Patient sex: M
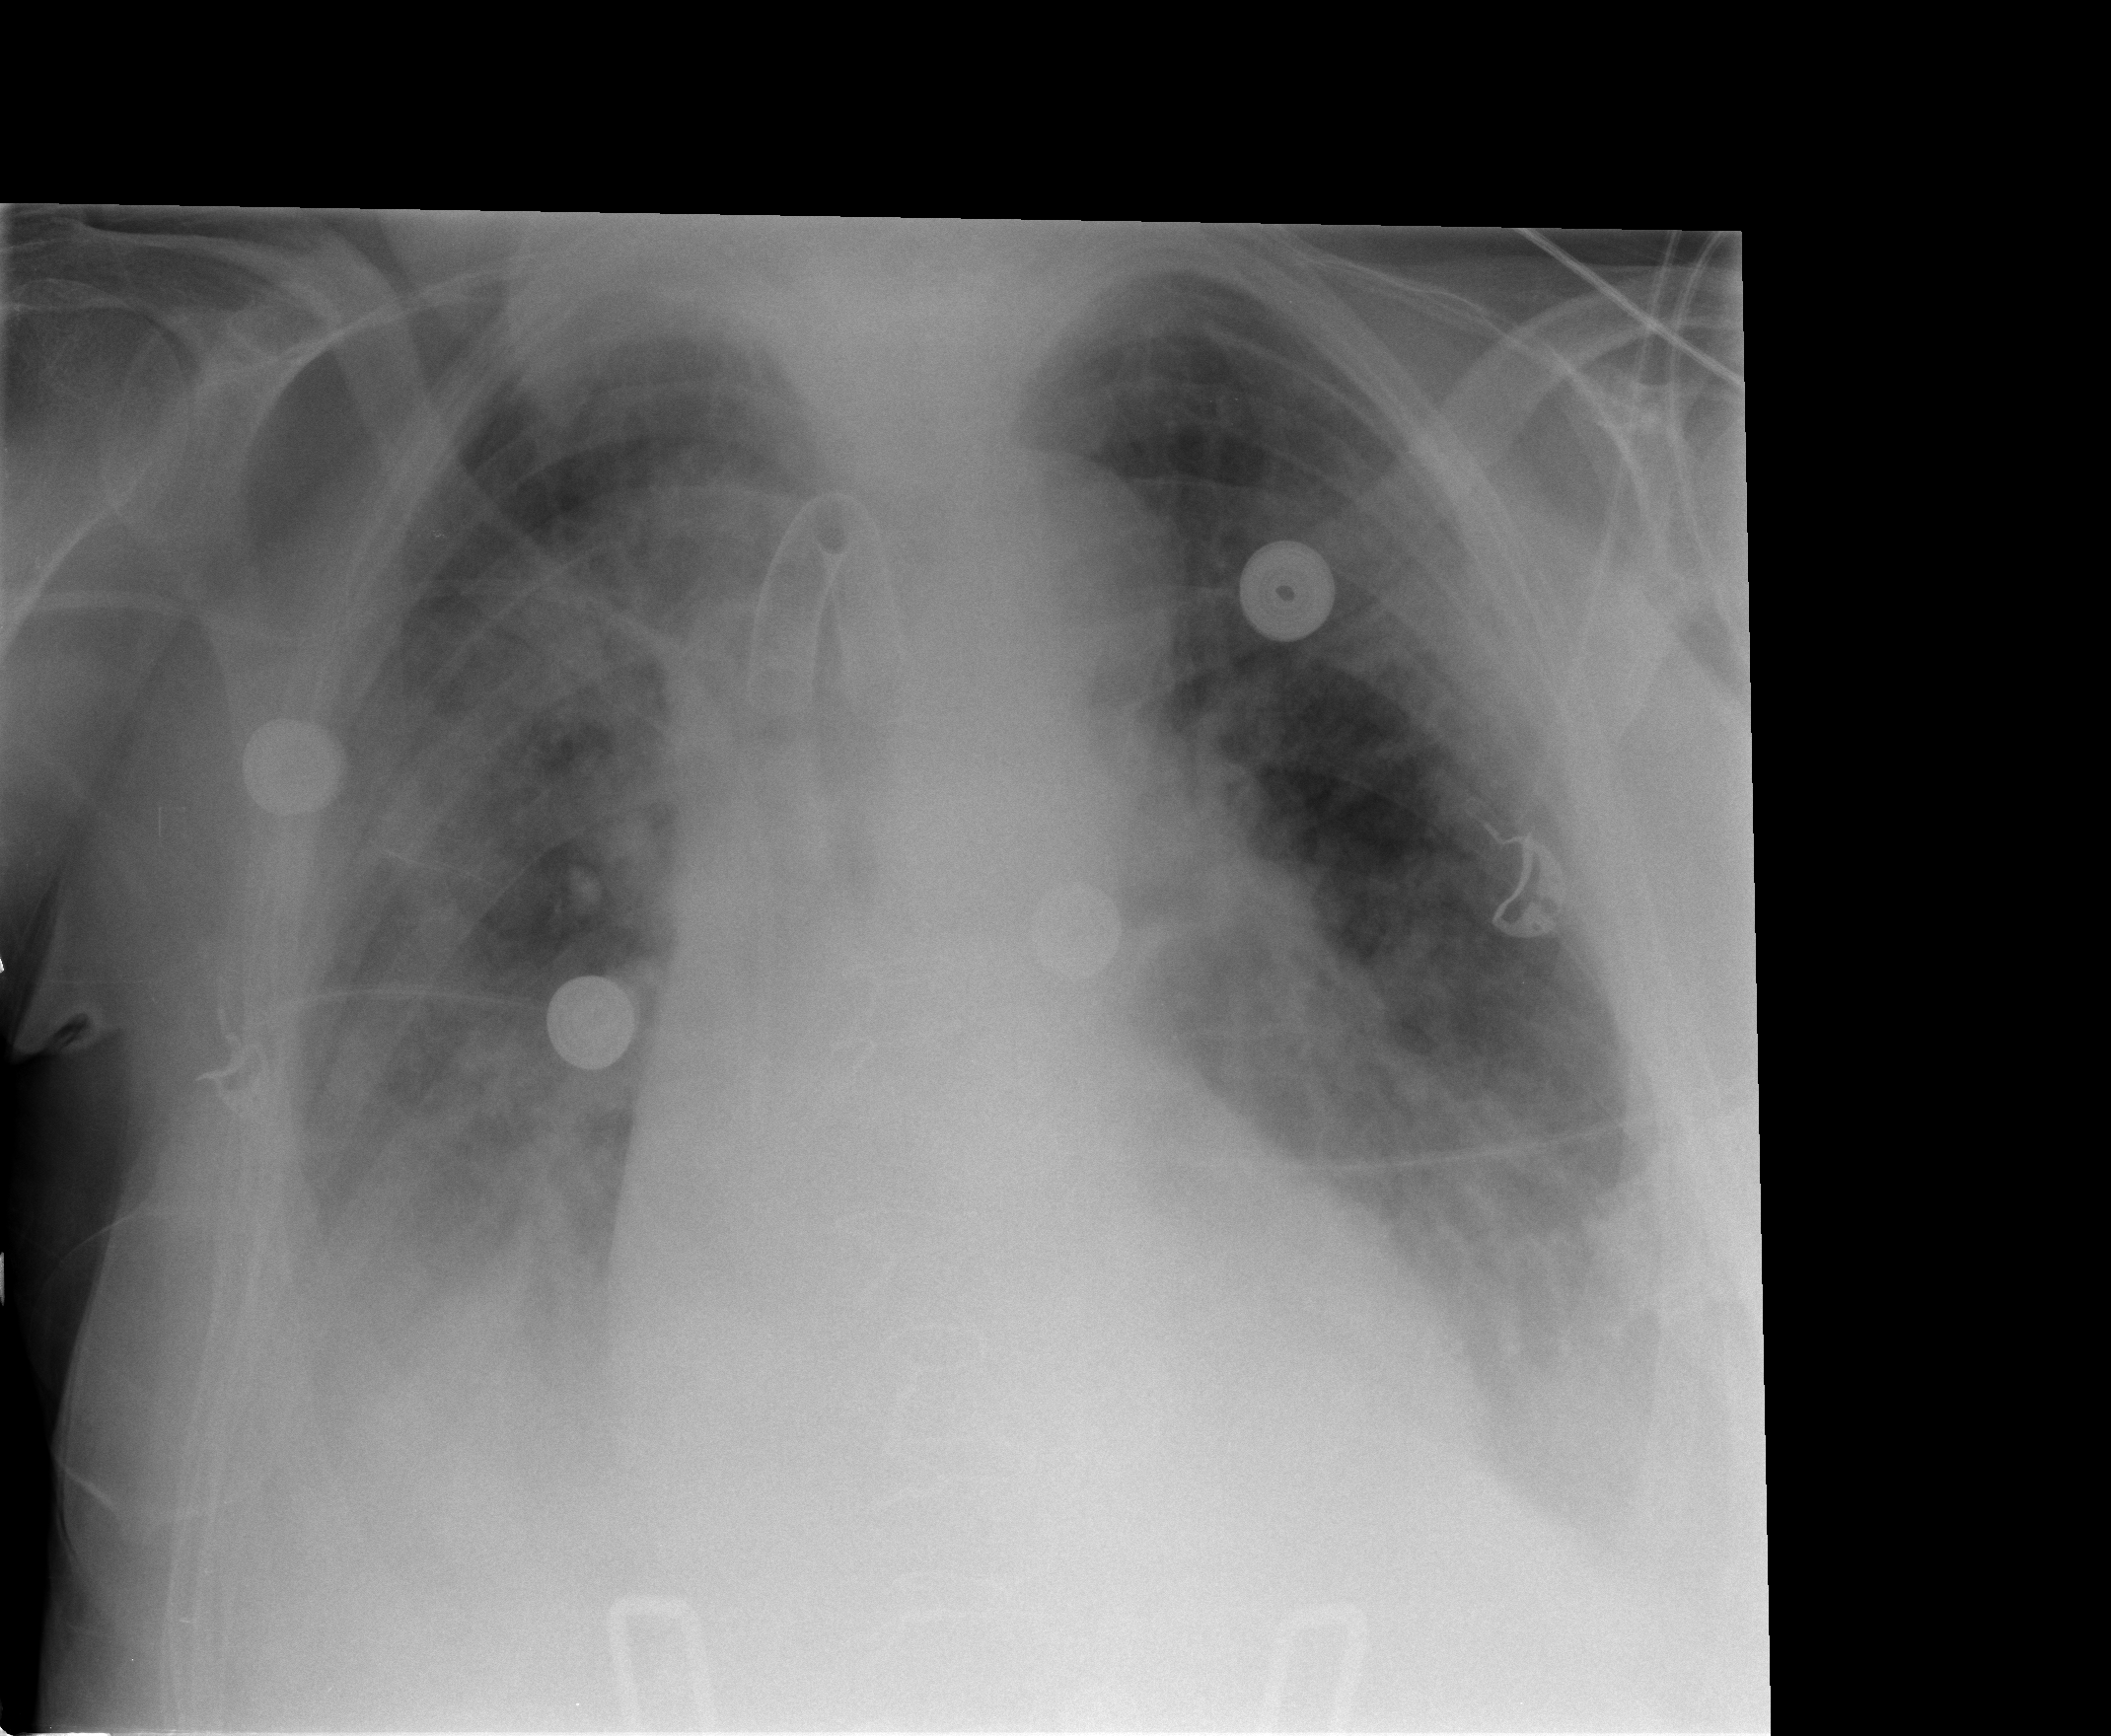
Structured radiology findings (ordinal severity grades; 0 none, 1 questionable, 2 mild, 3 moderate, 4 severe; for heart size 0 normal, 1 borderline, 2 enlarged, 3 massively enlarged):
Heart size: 0
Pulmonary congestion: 2
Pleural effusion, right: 3
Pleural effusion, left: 2
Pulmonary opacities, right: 3
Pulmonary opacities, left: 3
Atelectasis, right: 3
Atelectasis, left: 3